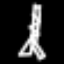
Label: The Eiffel Tower